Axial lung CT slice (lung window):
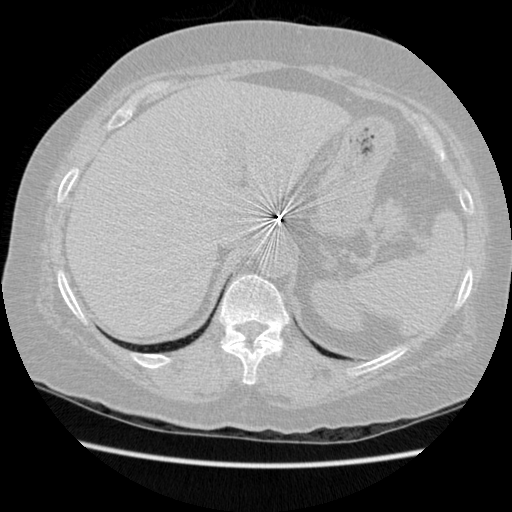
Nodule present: no